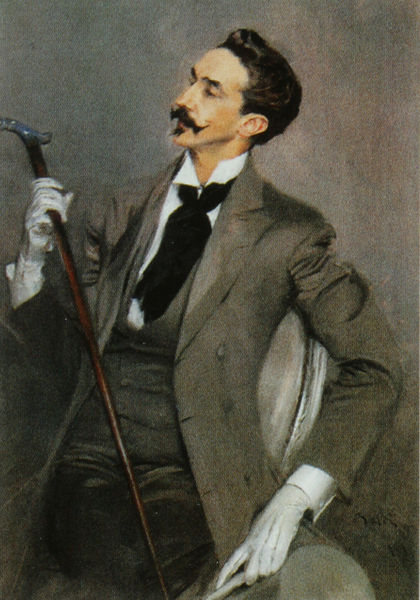
Titel: Bildnis Robert de Montesquiou
Künstler: Giovanni Boldini
Standort: Paris
Institution: Musée d'Orsay
Schlagwörter: gemälde, hand, mann, weiß, sitzen, braun, elegant, finger, frisur, grau, haar, handschuh, handschuhe, hintergrund, holz, hut, mund, nase, ohr, profil, schwarz, stirn, stuhl, zeichnung, blick, tuch, rock, schleife, zylinder, anzug, bart, hemd, hose, jacke, jung, schnurrbart, wand, augen, falten, gesicht, halten, inkarnat, kragen, silber, ärmel, bildnis, herr, hände, portrait, porträt, schauen, signatur, öl, schlank, haare, mantel, pose, sessel, sitzend, stoff, augenbrauen, kinn, knopf, seide, stock, beine, taille, lehne, gehstock, stab, leer, drehen, lehnen, rt, schnäuzer, polster, schnurbart, krawatte, knopfloch, glanz, halstuch, stuhllehne, manet, metall, edel, augenbraue, knie, knöpfe, gehrock, jackett, kinnbart, oberkörper, revers, schnauzer, ziegenbart, jacket, weste, griff, abwenden, offen, dunkelgrau, gentleman, dreiviertel, bürger, spazierstock, manschette, manschetten, posieren, stehkragen, spitzbart, knauf, kravatte, arrogant, eitel, halbportrait, halbprofil, kiefer, hellgrau, halbporträt, leder, dandy, binder, lederhandschuh, edelmann, oberlippenbart, geöffnet, drehung, tailliert, eleganz, holzstock, tolle, übereinandergeschlagen, schleif, gel, bärtchen, knopflöcher, leger, schnautzbart, nichts, doppelreiher, braungrau, bürher, gentelman, gestärkt, haargel, handshuh, ldederhandschuhe, pomade, schnuttbart, schönling, halbprifil, blasiert, schnurrabrt, handshuhe, halbprofiel, eleganz+